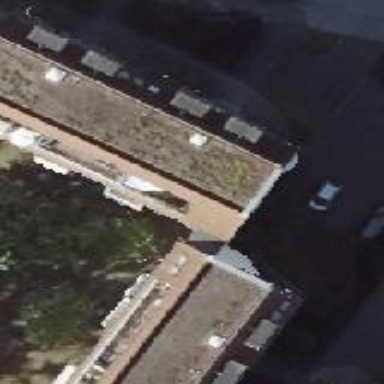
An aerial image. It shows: Residential building with distinctive double saltbox roof shape.